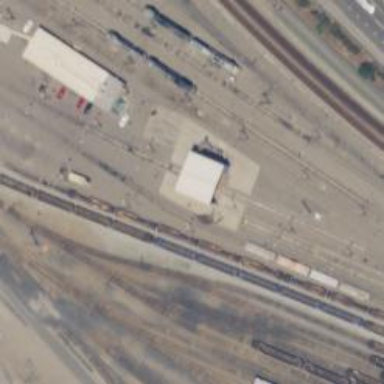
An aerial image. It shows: Railway yard in service.